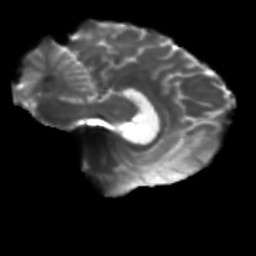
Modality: T2w
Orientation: sagittal
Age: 74
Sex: female
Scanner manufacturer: siemens
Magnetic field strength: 3 T
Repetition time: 5.25 s
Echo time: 0.08 s